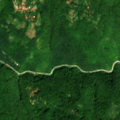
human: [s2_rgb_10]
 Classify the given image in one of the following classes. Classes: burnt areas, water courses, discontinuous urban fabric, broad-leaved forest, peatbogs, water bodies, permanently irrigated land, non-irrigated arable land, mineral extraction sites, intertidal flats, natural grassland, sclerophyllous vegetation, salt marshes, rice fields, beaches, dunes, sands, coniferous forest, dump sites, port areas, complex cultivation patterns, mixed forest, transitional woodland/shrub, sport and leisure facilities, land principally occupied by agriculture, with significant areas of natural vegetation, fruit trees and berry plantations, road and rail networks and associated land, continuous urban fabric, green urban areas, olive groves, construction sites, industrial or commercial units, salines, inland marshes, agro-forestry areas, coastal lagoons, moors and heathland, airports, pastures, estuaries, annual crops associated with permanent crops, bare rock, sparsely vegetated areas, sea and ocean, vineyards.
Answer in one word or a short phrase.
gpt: broad-leaved forest, transitional woodland/shrub